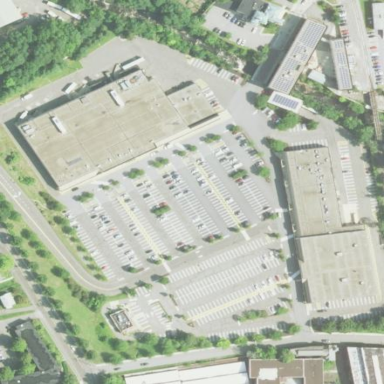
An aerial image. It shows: Retail area.